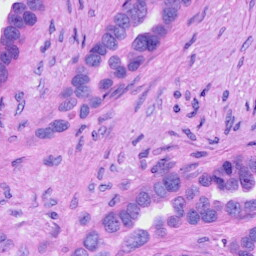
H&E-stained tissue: Ovarian